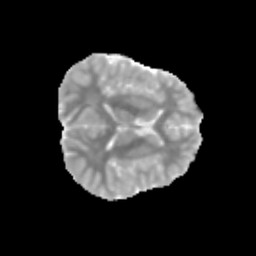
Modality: MD
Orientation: axial
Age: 12
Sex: female
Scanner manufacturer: siemens
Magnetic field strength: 3 T
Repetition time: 3.8 s
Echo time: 0.07 s